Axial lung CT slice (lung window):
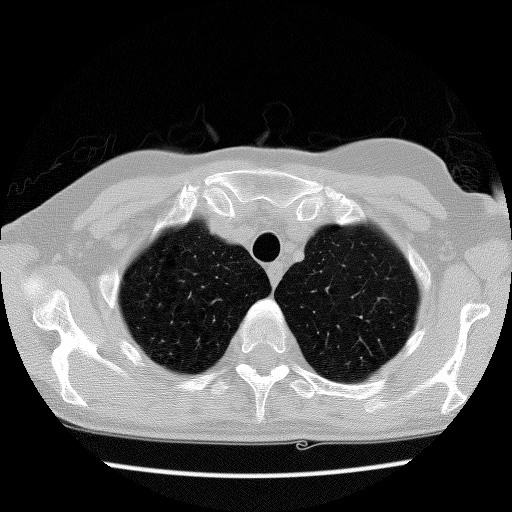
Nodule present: no